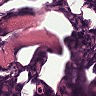
Metastatic tissue present: no